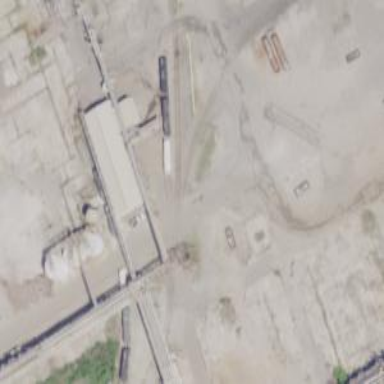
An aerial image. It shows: Rail spur service.